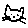
Label: cat